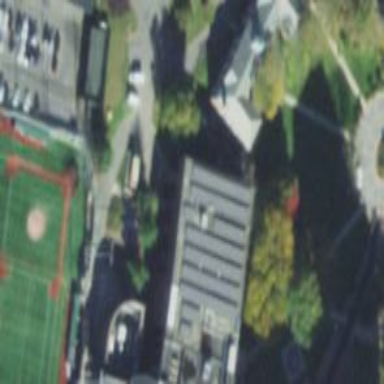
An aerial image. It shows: Designated library building.